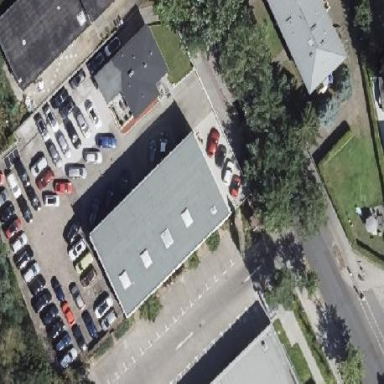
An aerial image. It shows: Commercial building.